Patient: sex M, age 30
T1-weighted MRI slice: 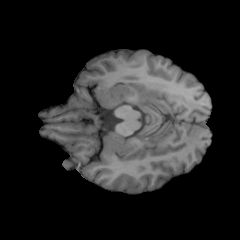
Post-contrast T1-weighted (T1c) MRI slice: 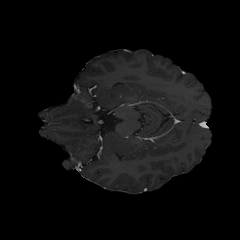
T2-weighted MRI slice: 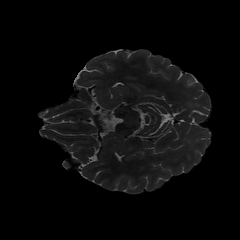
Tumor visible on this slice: no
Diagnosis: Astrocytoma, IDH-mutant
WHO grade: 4